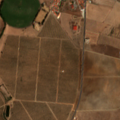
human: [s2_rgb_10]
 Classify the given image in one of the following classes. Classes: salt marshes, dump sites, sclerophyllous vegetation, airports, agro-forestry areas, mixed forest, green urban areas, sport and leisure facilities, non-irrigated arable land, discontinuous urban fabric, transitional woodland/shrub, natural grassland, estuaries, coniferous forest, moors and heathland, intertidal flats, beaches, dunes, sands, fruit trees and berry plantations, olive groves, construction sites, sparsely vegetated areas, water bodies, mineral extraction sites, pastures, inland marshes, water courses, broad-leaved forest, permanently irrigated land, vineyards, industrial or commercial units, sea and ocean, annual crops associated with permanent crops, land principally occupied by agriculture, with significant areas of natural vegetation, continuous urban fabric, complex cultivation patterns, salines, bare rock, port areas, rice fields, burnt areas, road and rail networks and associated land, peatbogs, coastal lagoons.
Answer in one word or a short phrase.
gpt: discontinuous urban fabric, non-irrigated arable land, olive groves